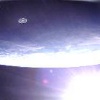
Label: sunburn